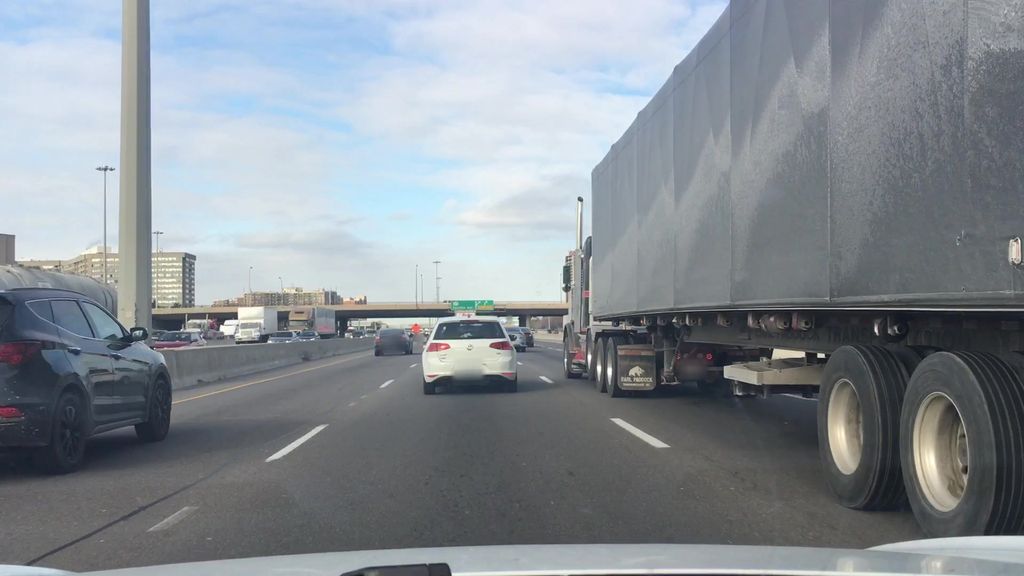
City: toronto